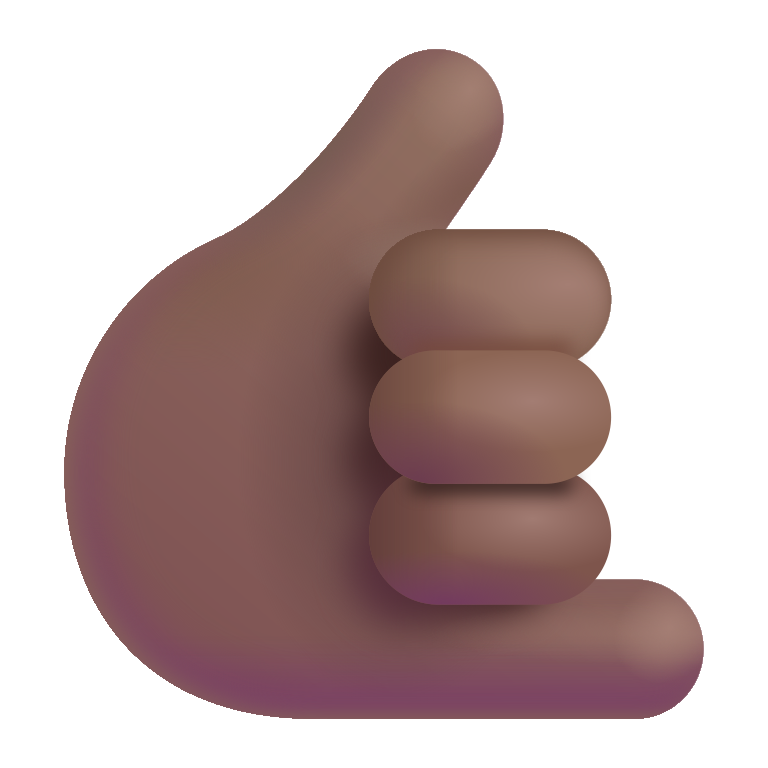
call me hand color  dark